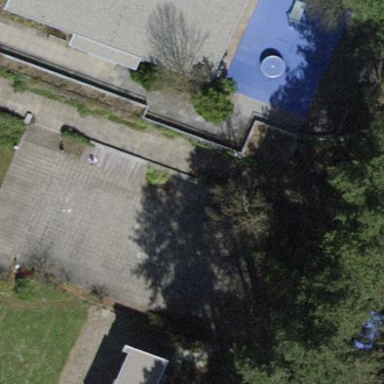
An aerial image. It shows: Swimming pool located in leisure land.